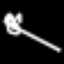
Label: chair